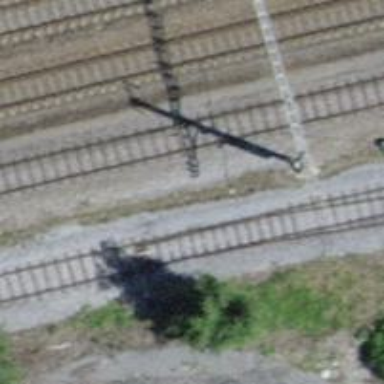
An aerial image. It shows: Railway switch with the turnout pointing to the right.